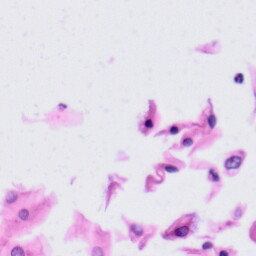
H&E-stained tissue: Tonsil